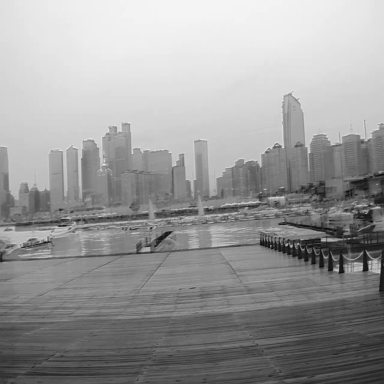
There are two sailboats in the infrared image.